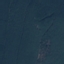
Label: Forest